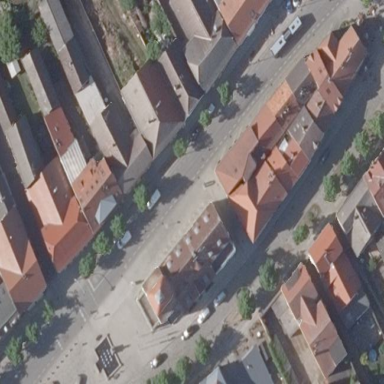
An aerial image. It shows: Town hall building.